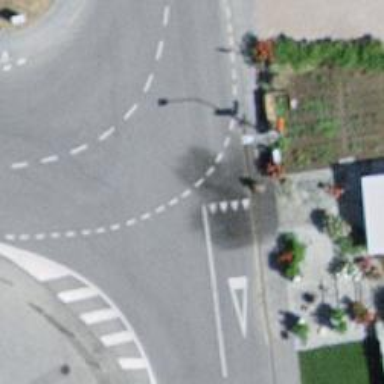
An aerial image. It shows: Road with "give way" sign.